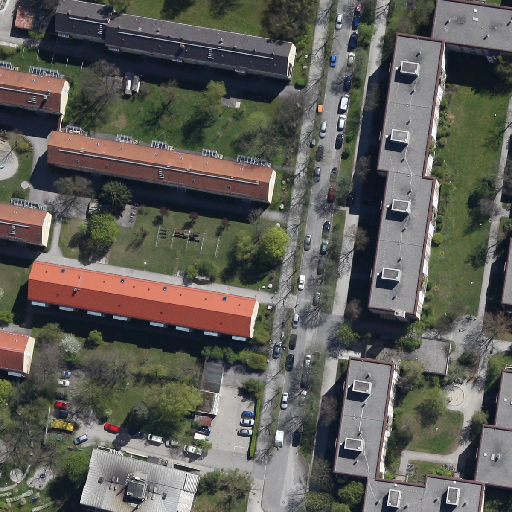
Referring expression: car